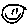
Label: smiley face